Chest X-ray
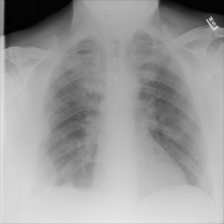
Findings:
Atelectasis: negative
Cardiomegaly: negative
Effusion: negative
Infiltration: negative
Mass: positive
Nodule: negative
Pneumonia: negative
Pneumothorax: negative
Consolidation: negative
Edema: negative
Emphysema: negative
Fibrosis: negative
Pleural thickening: negative
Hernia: negative